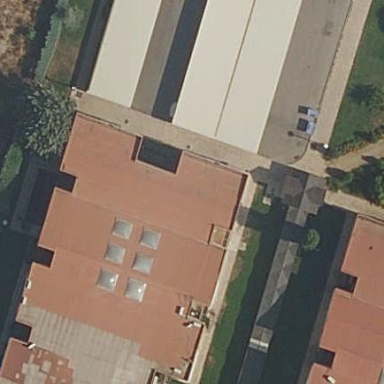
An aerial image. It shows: Office building.